Question: I want to create a Modal Dialog with Bootstrap. I am new in Bootstrap.
how this:

How I can do this and how I get the values from the textfield back.
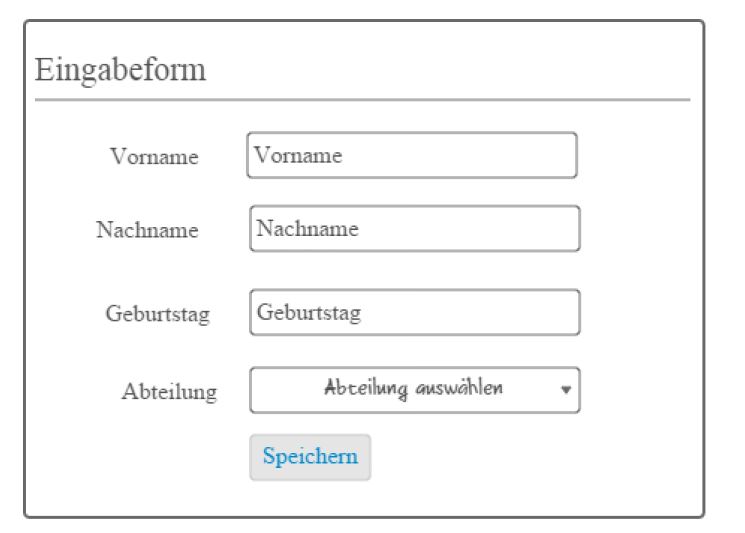
Answer: Modal is on the same page. So whatever input field you have inside modal is accessible in your page.
For example you have
'''
<input type="text" id="txtName" />
'''
You can simply access it using
'''
$("#txtName").val();
'''
for Modal code. Here it is done
'''
<button type="button" class="btn btn-info btn-lg" data-toggle="modal" data-target="#myModal">Open Modal</button>
<!-- Modal -->
<div id="myModal" class="modal fade" role="dialog">
<div class="modal-dialog">
<!-- Modal content-->
<div class="modal-content">
<div class="modal-header">
<button type="button" class="close" data-dismiss="modal">&times;</button>
<h4 class="modal-title">Modal Header</h4>
</div>
<div class="modal-body">
<input type="text" id="txtname">
</div>
<div class="modal-footer">
<button type="button" class="btn btn-default" data-dismiss="modal">Close</button>
</div>
</div>
'''